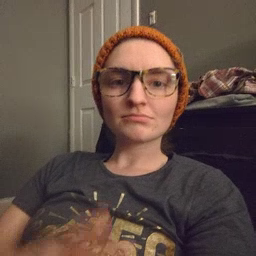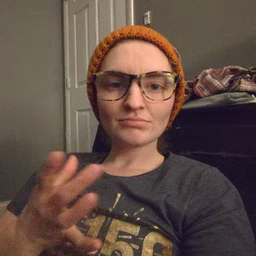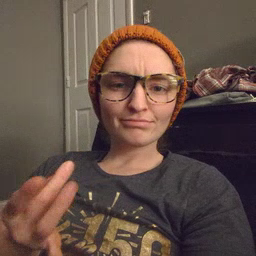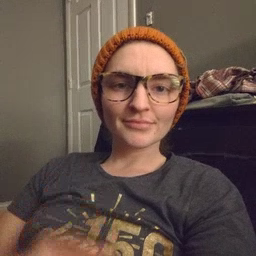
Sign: sticky